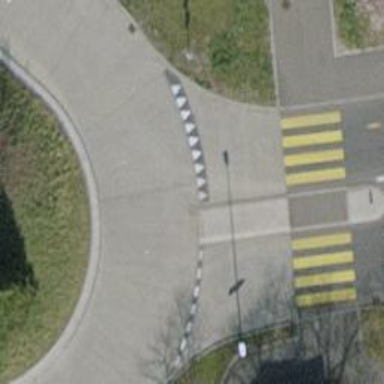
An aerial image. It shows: Road with "give way" sign.